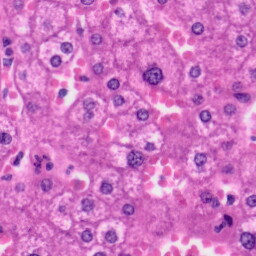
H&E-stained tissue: Liver